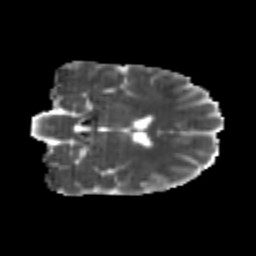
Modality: MD
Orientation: coronal
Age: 24
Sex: female
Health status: healthy
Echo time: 0.074 s